Question: I have this app that generate ramdom strings since alphanumeric&punctuation characters per click. this is my view:
'''
import string, random
from hashlib import sha512
def get_random_string(size):
chars = string.ascii_letters + string.digits + string.punctuation
return ''.join(random.choice(chars) for _ in range(size))
def draegg_view(request):
size = 40
if request.method == 'POST':
form = genSysForm(initial={'Key': get_random_string(size)})
else:
form = get_random_string(size)
return render_to_response('synopticup/monodra.html', {'form': form}, context_instance=RequestContext(request))
'''
My app works perfectly but I want to make a simultaneous SHA512 hash conversion of each random string generated of my app. I wanna see the two results (a field with the random string and other with it respective hash. I was trying in many ways but i can't do it.
I sincerely thank you for your help in advance
What should I change on my view for achieve this objective?

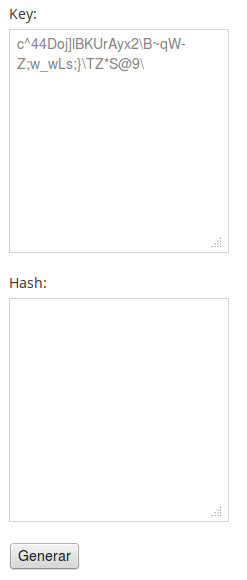
Answer: '''
import string, random
from hashlib import sha512
def get_random_string(size):
chars = string.ascii_letters + string.digits + string.punctuation
return ''.join(random.choice(chars) for _ in range(size))
def draegg_view(request):
size = 40
if request.method == 'POST':
text = get_random_string(size)
hash = sha512(text).hexdigest()
form = genSysForm(initial={'Key':text, 'Hash': hash })
else:
form = genSysForm()
return render_to_response('synopticup/monodra.html', {'form': form}, context_instance=RequestContext(request))
'''
Assuming the screenshot is a currently working form and you only need to fill in the values.